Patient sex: M
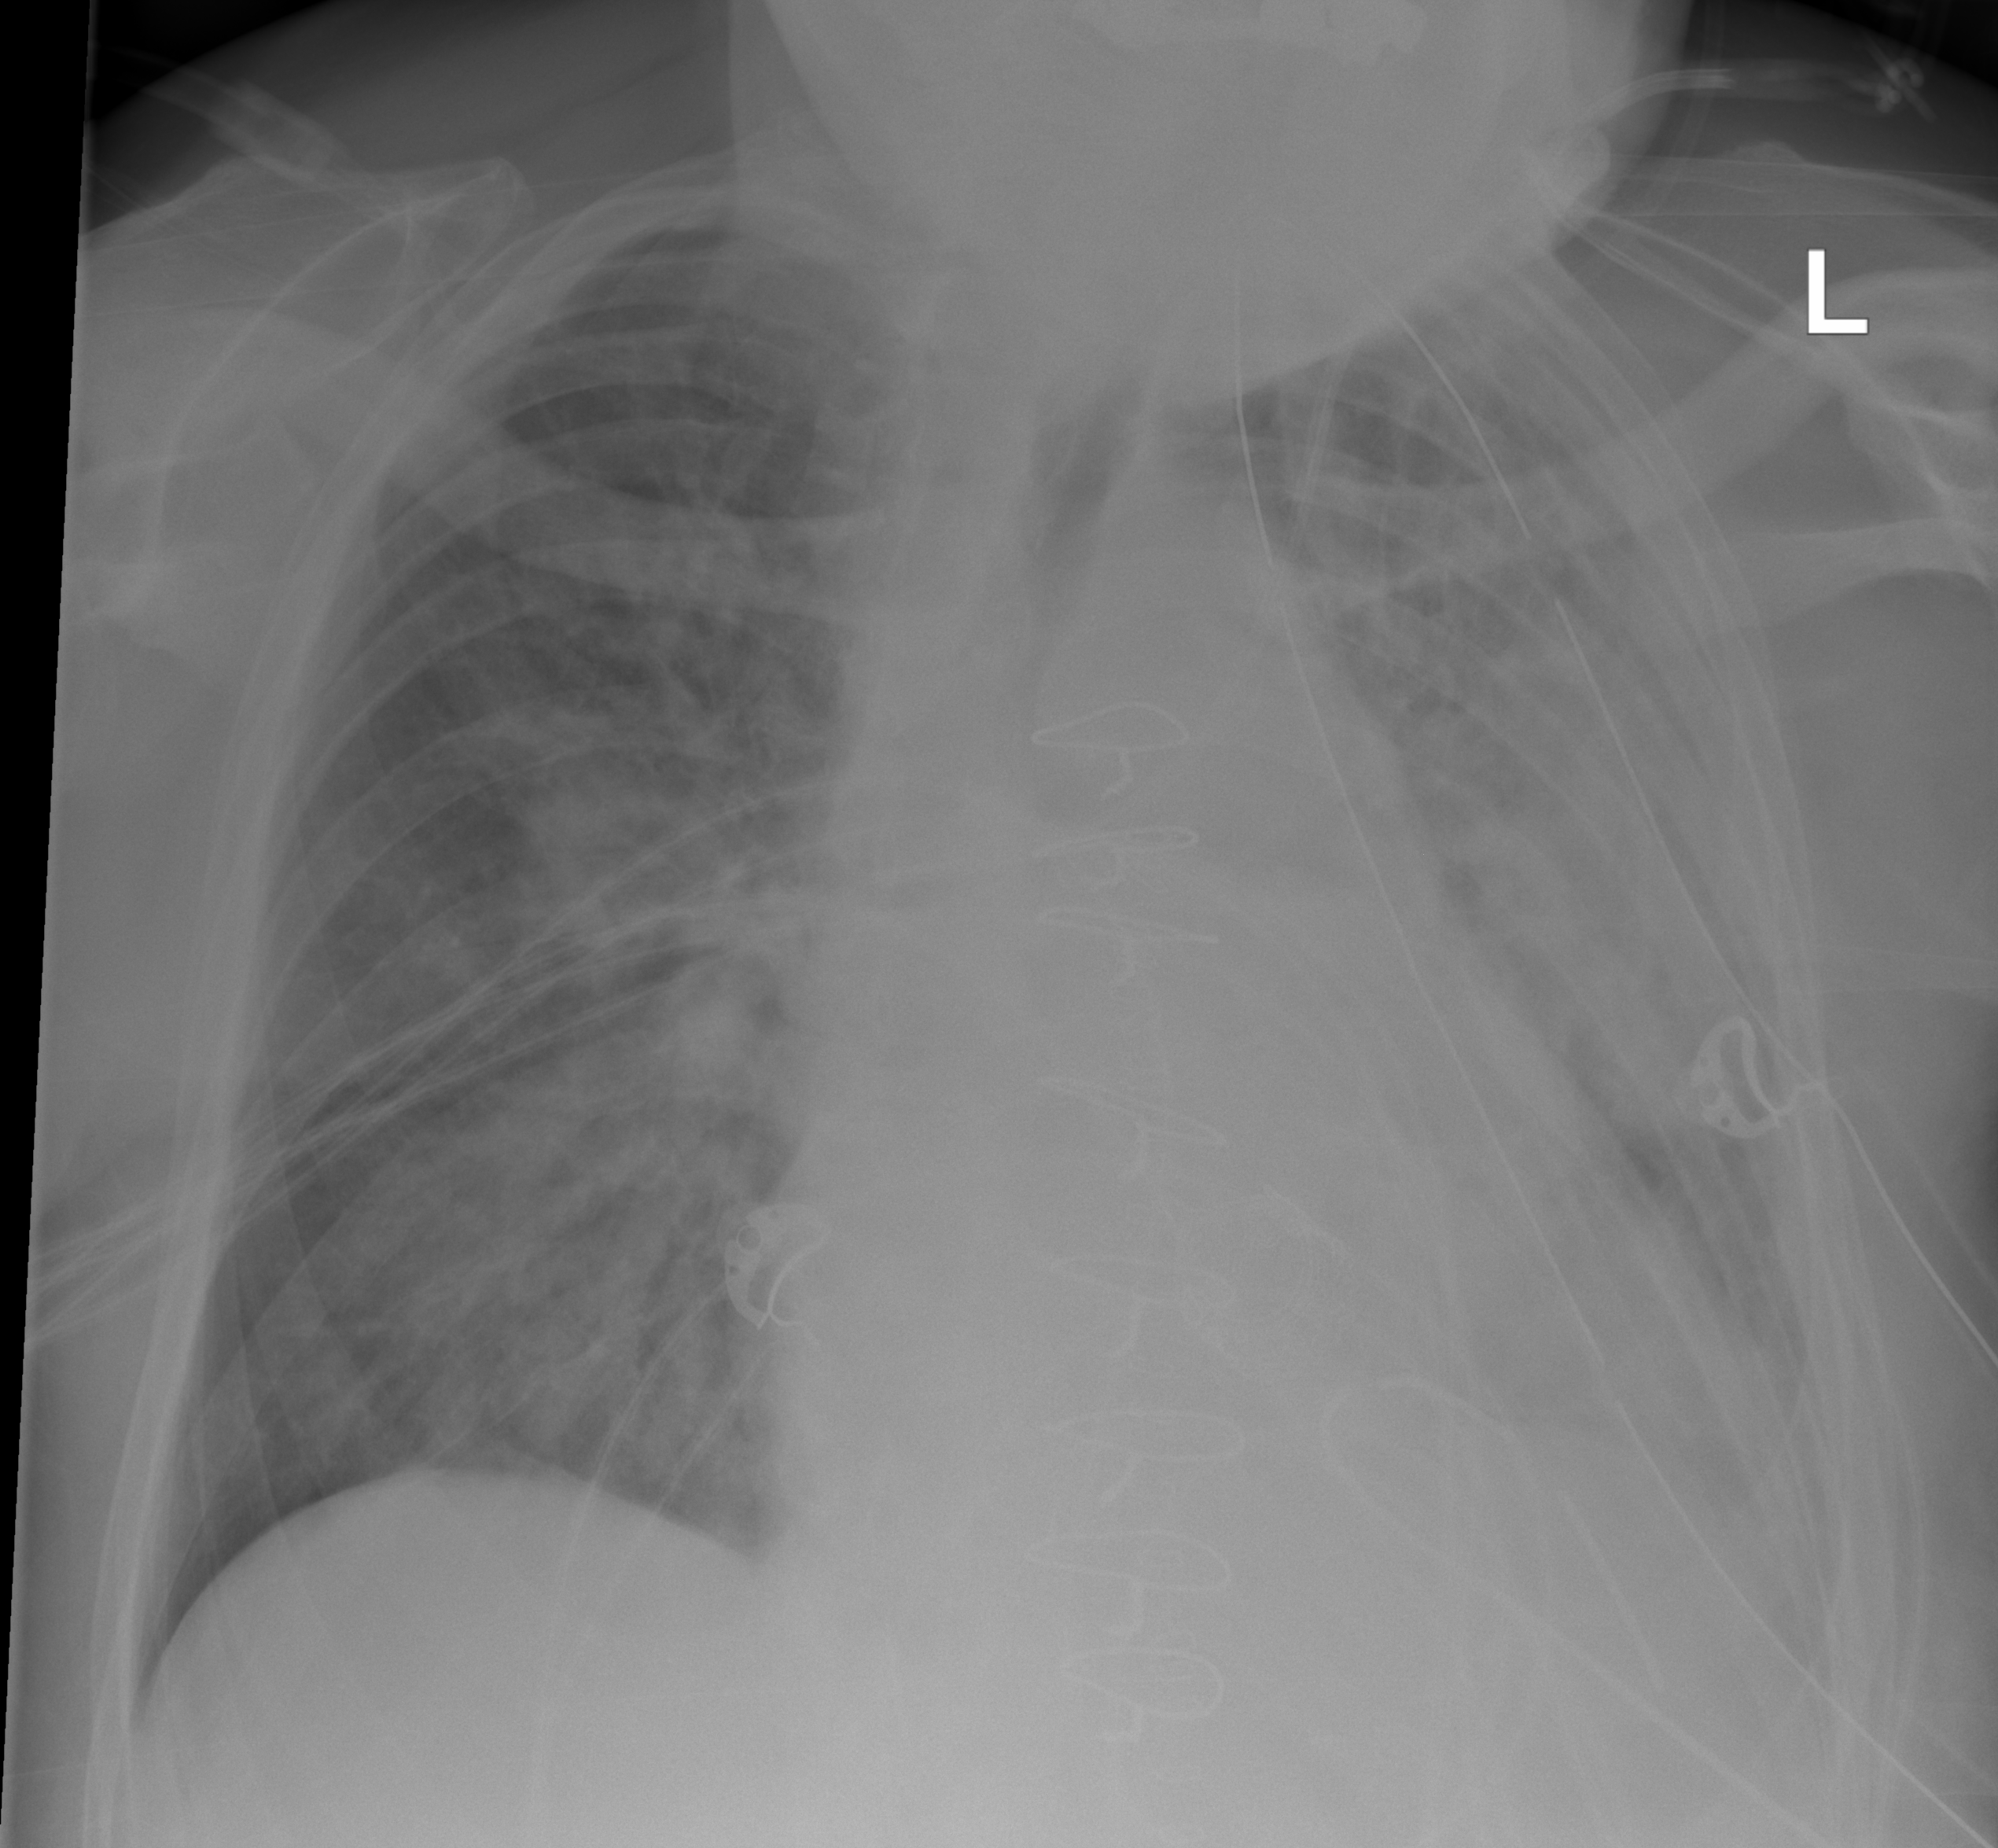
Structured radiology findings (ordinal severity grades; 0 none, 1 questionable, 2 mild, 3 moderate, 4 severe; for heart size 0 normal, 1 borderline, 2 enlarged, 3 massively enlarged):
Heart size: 2
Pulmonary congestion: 2
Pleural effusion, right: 2
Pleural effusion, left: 2
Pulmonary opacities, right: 2
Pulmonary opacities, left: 3
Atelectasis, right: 0
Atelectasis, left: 2